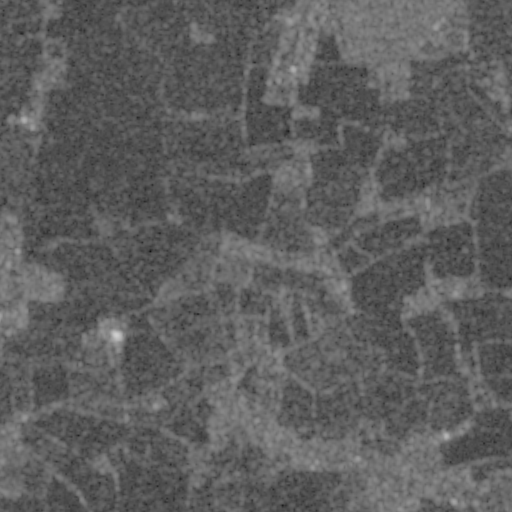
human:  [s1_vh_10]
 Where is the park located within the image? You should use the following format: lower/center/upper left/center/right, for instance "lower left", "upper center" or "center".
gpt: The park is located in the lower right of the image.
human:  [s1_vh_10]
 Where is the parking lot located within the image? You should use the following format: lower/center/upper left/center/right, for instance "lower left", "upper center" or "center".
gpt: The parking lot is located in the lower right of the image.
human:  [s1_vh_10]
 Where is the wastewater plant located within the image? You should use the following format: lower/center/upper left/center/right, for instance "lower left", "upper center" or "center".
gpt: The wastewater plant is located in the lower left of the image.
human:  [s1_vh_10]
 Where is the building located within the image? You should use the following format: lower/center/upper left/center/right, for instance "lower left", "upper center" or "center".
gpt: There is no building in the image.

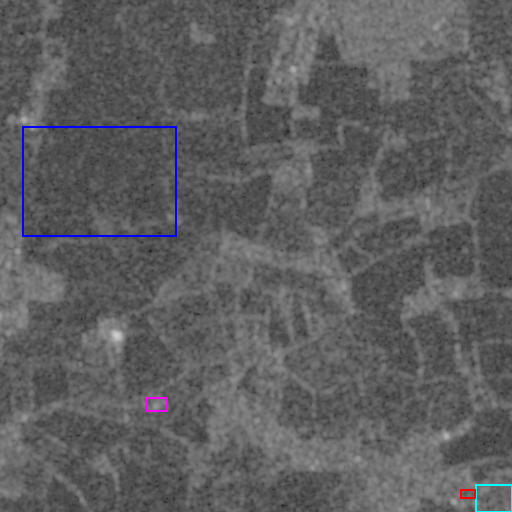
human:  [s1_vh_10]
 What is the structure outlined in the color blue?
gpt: The structure outlined in blue is a crop field.
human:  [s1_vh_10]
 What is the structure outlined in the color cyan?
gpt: The structure outlined in cyan is a park.
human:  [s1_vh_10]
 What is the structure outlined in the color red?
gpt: The structure outlined in red is a parking lot.
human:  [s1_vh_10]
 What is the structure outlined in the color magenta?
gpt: The structure outlined in magenta is a wastewater plant.
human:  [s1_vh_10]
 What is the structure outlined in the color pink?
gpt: There is no pink outline.